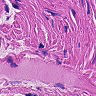
Metastatic tissue present: no